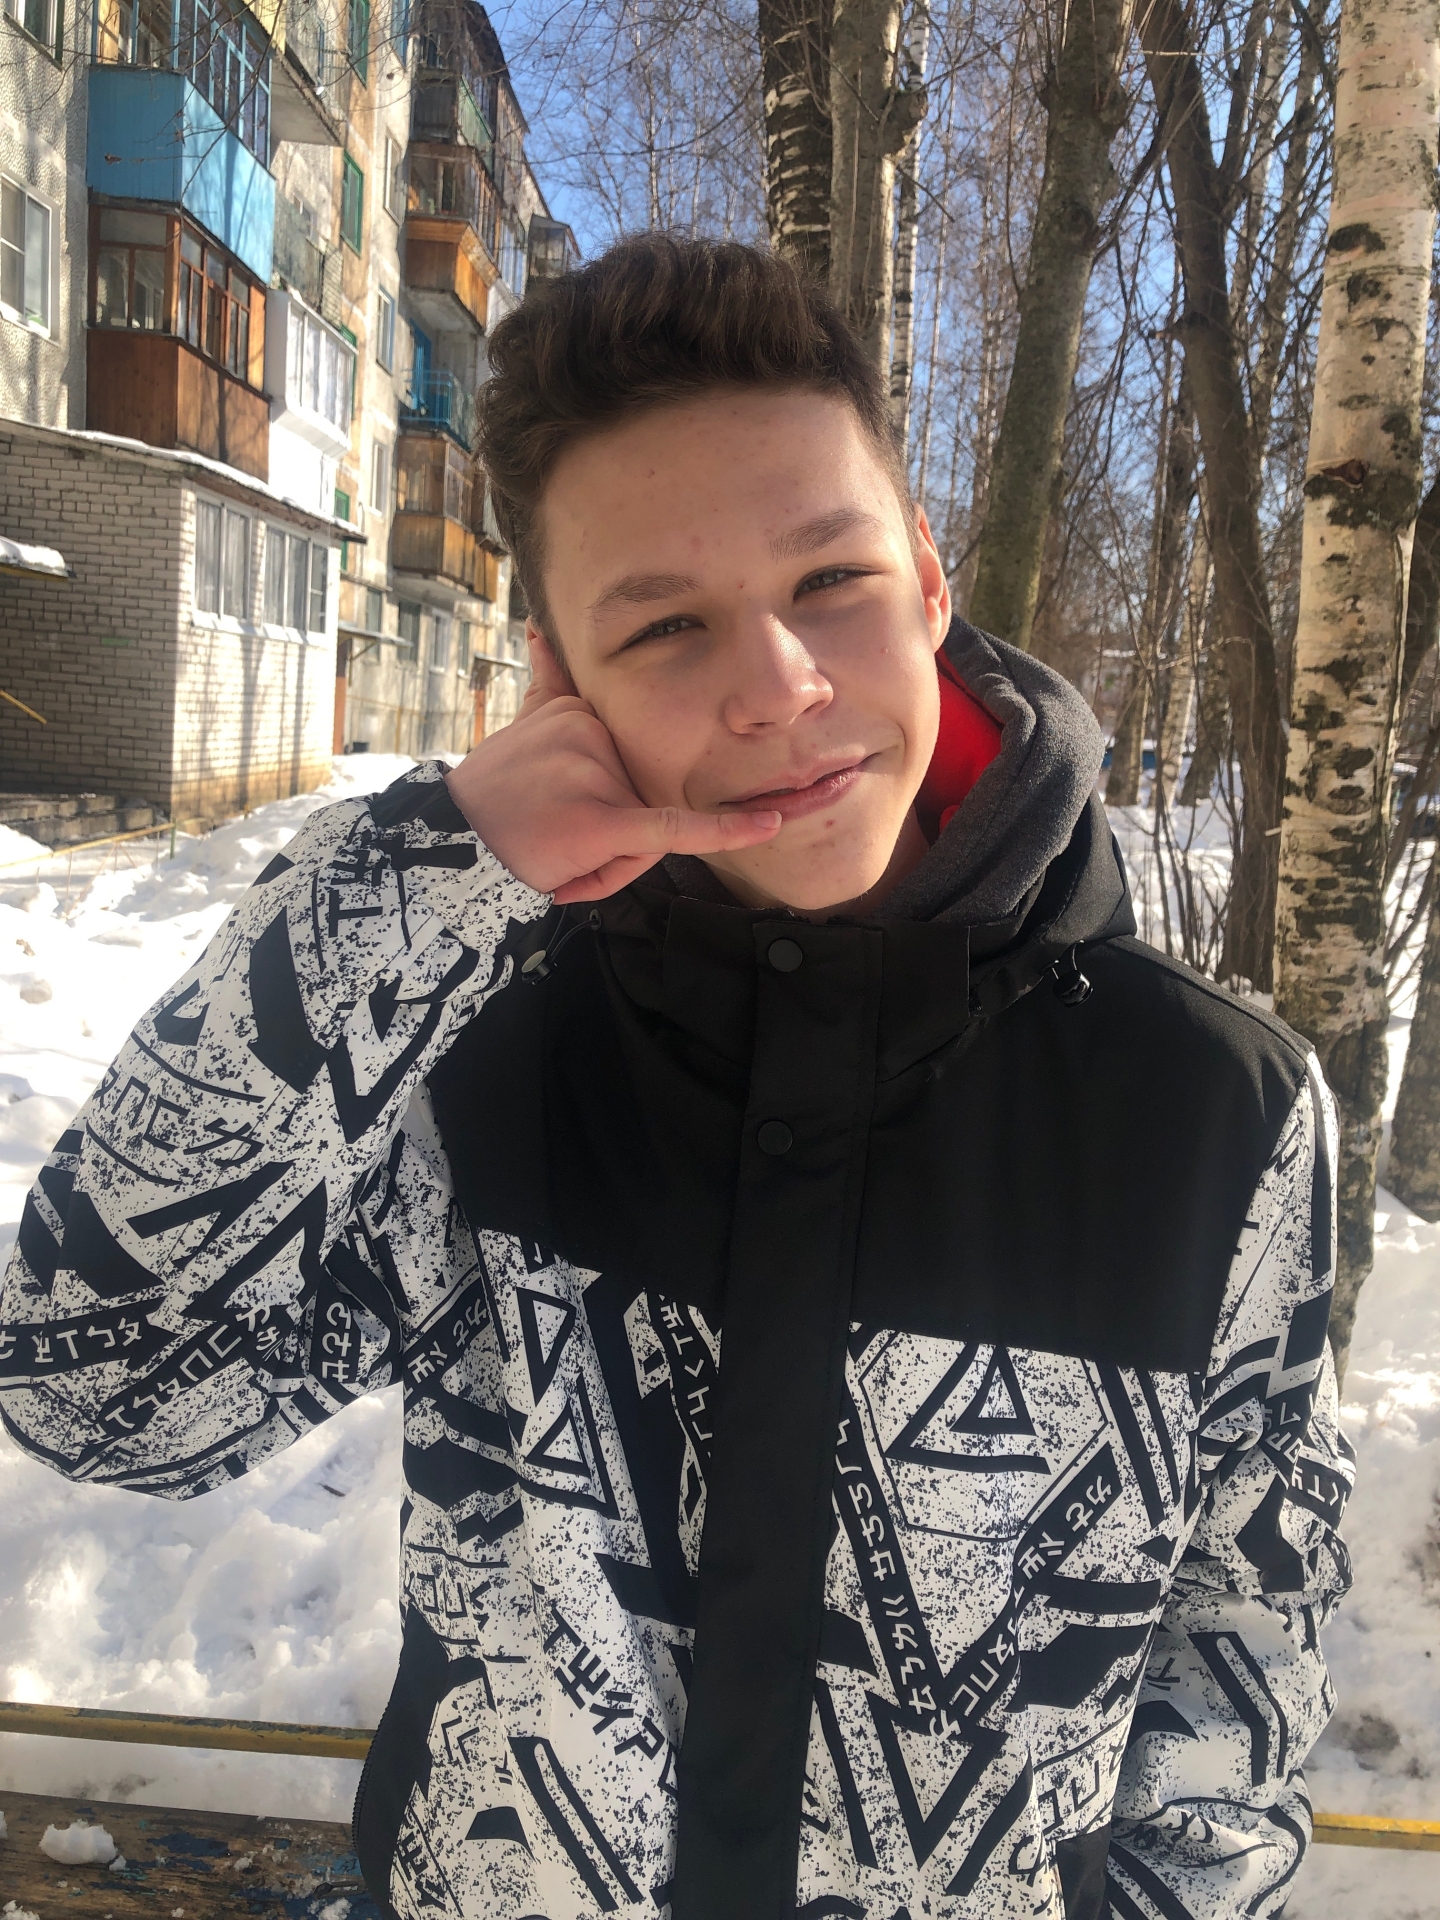
Label: clear